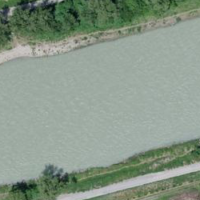
EUNIS habitat code: 15
Species observed at this site:
Euphorbia cyparissias